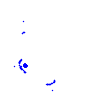
Particle: proton